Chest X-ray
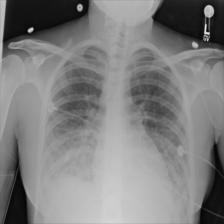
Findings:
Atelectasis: negative
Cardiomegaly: negative
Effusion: negative
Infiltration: negative
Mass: negative
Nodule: negative
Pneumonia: negative
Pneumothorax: negative
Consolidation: negative
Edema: negative
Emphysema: negative
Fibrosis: negative
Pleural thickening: negative
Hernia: negative